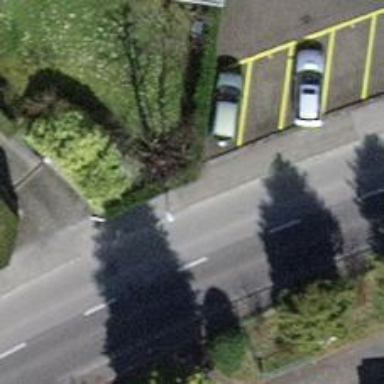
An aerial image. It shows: Sidewalk.